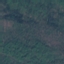
Land use / land cover class: Forest